Aerial crown-view tile of a tropical tree (Barro Colorado Island, Panama), acquired 20250124:
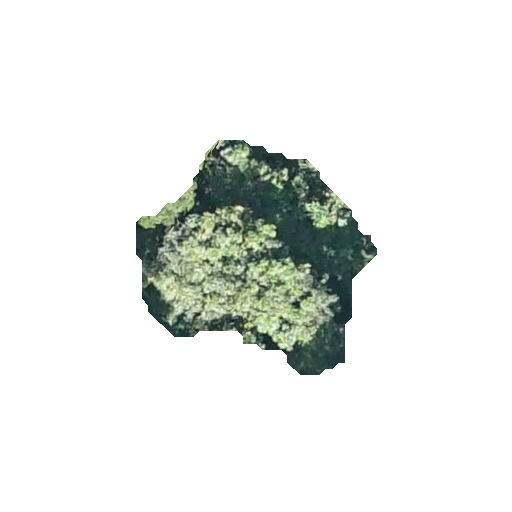
Species: Protium panamense
GBIF accepted scientific name: Protium panamense
Crown area: 54.538 m²